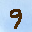
Label: 9